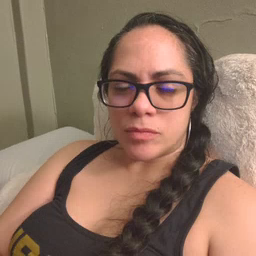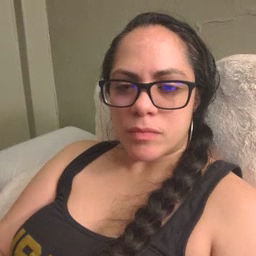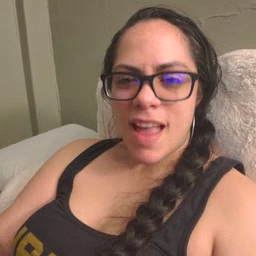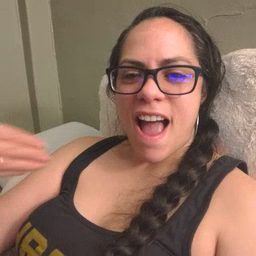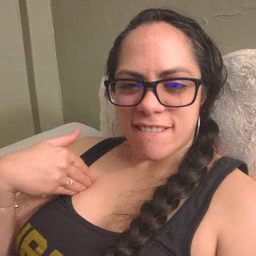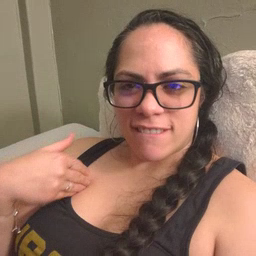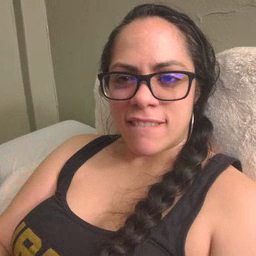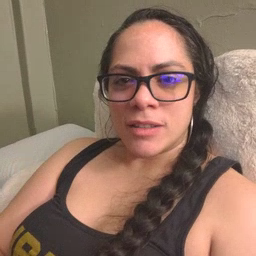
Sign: have